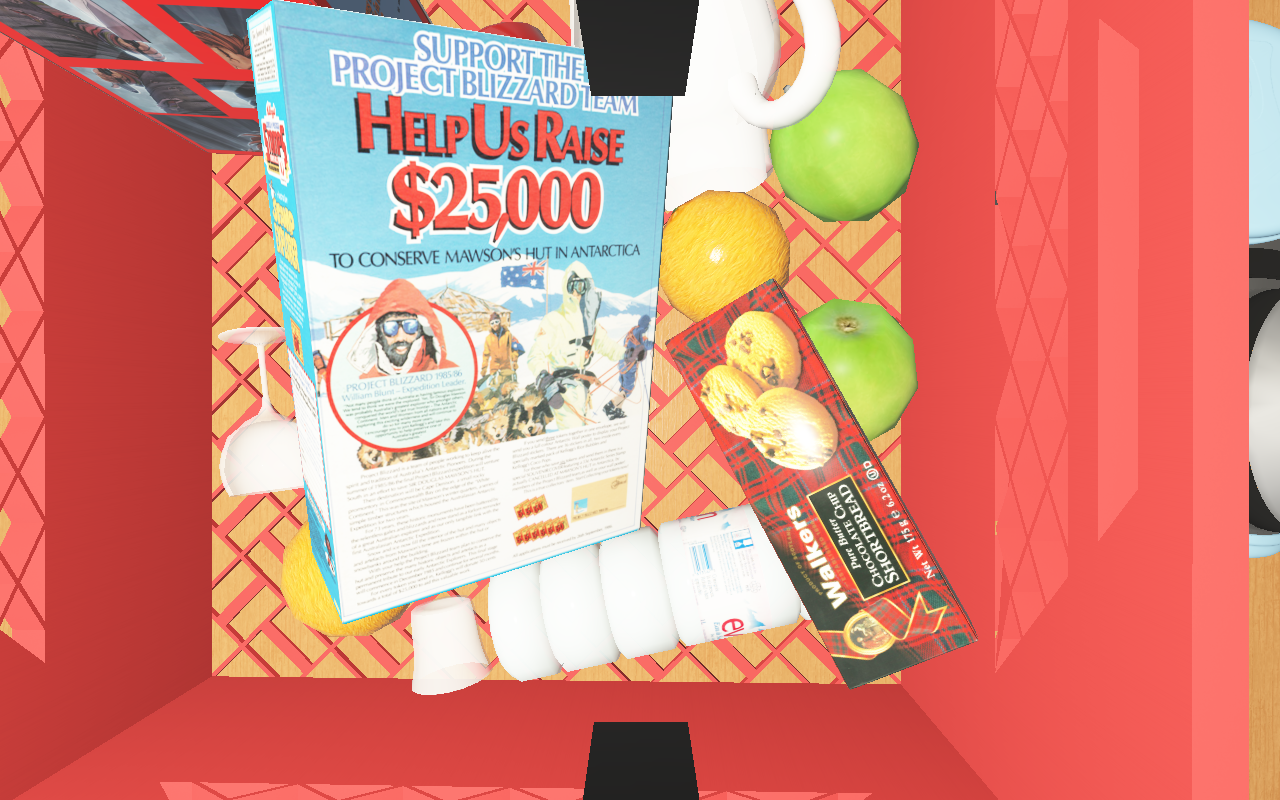
Objects in the scene:
water bottle
apple
apple
orange
orange
plate
jam jar
cereal box
cereal box
biscuit box